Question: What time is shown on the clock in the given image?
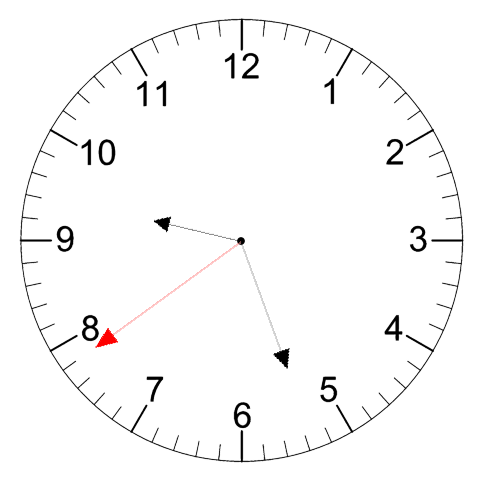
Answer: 09:26:39